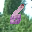
Label: 6